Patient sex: F
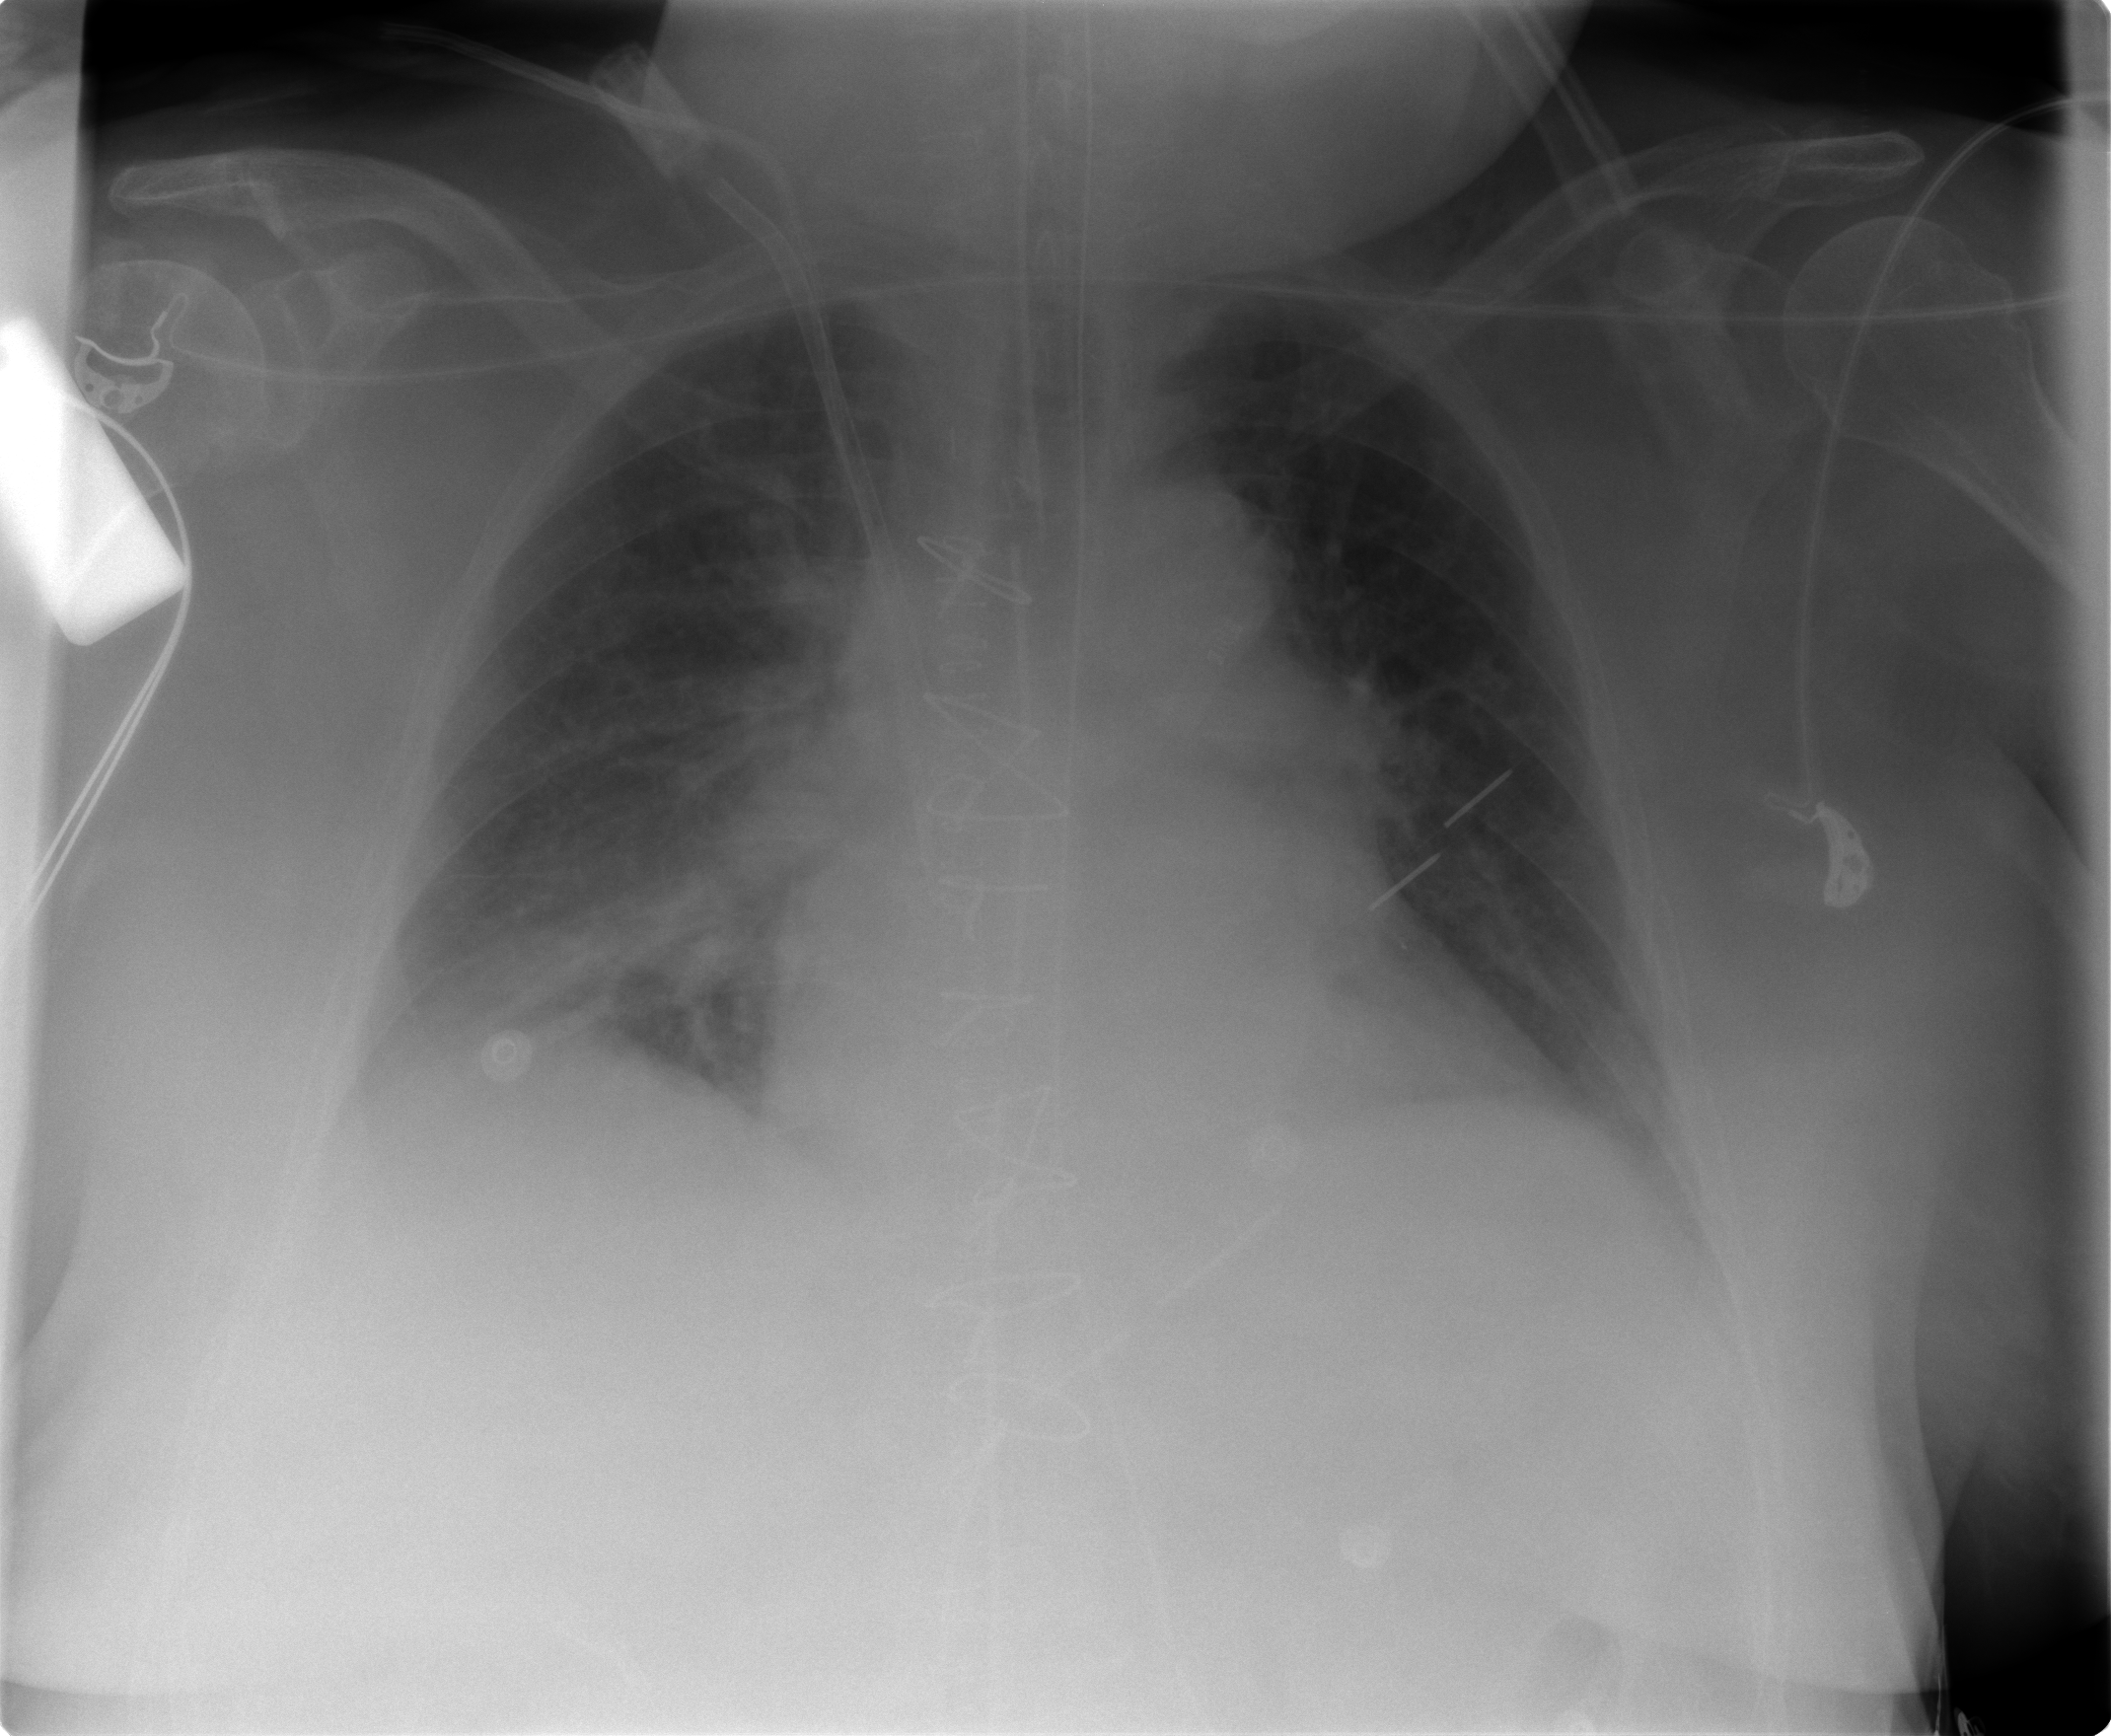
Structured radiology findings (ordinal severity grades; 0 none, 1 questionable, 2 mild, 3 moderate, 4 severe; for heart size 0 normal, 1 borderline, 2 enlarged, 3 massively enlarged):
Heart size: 2
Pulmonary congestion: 2
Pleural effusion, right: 0
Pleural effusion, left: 0
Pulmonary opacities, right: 2
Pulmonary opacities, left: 0
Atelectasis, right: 2
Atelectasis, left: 0